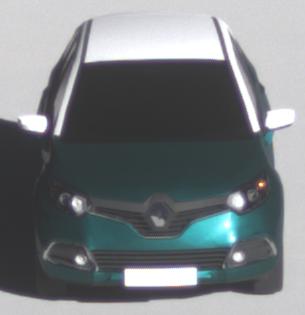
Make: Renault
Model: Captur ENERGY TCe 90
Detailed model: Captur (I)
Model produced from: 2013/06
Model produced until: 2015/05
Doors: 5
Color: blue
Road condition: dry road
Daytime: morning or afternoon
Contrast: high contrast